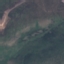
Label: HerbaceousVegetation